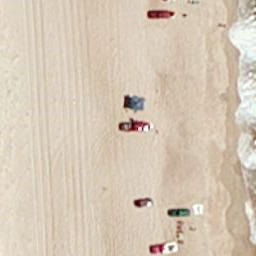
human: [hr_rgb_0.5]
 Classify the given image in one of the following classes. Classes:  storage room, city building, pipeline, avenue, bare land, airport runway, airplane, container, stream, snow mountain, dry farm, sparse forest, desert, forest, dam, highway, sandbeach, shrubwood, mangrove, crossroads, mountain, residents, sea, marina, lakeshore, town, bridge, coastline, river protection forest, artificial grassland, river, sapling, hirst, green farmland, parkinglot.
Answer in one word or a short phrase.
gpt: sandbeach